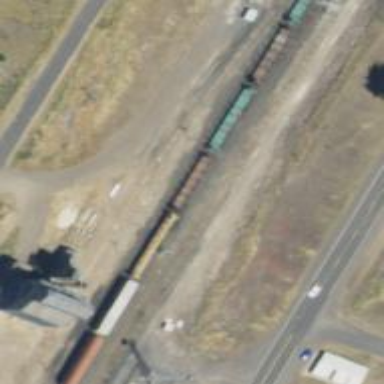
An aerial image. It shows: Railway siding for service.